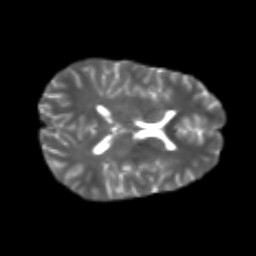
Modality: T2w
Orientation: axial
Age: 22
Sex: male
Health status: healthy
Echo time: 0.074 s